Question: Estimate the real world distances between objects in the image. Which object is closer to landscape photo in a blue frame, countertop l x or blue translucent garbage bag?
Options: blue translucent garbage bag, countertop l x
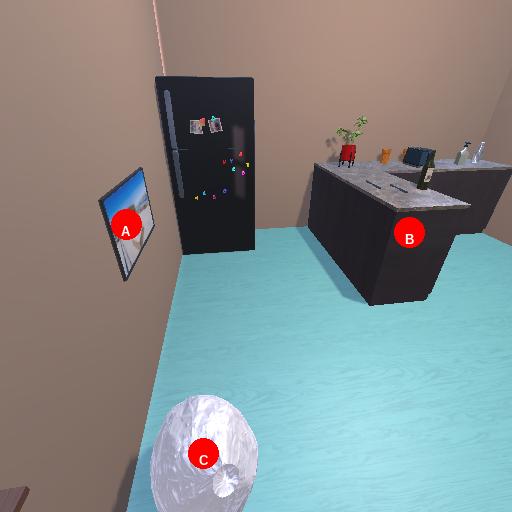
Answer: blue translucent garbage bag